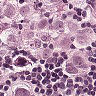
Metastatic tissue present: yes